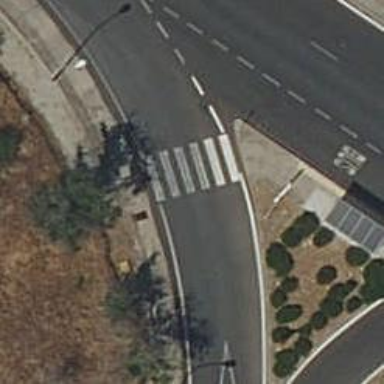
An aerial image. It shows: Raised kerb.